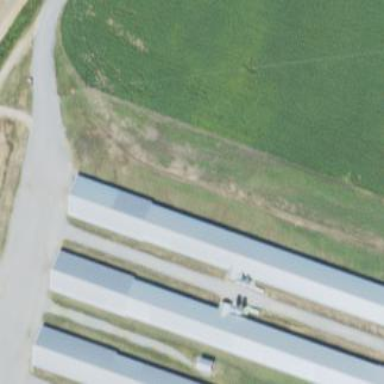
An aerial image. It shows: Farm auxiliary building.